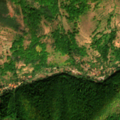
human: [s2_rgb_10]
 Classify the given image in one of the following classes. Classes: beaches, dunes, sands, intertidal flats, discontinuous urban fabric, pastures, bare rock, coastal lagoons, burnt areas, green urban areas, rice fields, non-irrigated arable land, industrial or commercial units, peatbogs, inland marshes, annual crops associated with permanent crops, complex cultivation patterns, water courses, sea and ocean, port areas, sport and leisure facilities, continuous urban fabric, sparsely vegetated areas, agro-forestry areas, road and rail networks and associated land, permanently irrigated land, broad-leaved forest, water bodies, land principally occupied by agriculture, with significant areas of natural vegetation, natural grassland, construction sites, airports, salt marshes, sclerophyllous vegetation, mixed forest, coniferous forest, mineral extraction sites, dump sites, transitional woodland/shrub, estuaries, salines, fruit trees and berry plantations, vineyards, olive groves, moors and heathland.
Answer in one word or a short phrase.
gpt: land principally occupied by agriculture, with significant areas of natural vegetation, broad-leaved forest, natural grassland, transitional woodland/shrub